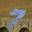
Label: 7